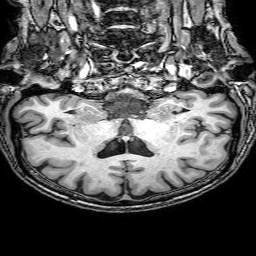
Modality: T1w
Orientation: sagittal
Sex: male
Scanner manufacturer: philips
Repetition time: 0.008168 s
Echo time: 0.00374 s